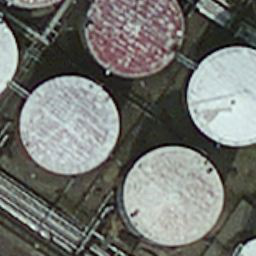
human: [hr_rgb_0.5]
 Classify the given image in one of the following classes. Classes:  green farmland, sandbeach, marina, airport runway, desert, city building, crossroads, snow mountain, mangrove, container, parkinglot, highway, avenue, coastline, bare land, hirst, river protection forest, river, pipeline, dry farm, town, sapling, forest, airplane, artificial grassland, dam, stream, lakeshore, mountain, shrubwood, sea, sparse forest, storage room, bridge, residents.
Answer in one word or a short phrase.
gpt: storage room